Question: I have set up a new Windows machine where I would like to rasterize a bunch of SVG documents to PNG images. I have simplified Ariya Hidayat's <URL> script to this :
'''
var page = require('webpage').create(),
system = require('system'),
fs = require('fs'),
svgPath, output;
if (system.args.length < 3 || system.args.length > 5) {
console.log('Usage: rasterize.js URL output');
phantom.exit(1);
} else {
svgPath = fs.workingDirectory + '/' + system.args[1];
output = system.args[2];
page.viewportSize = { width: 600, height: 120 };
if (!fs.isFile(svgPath)) {
console.log(svgPath+' does not exist');
phantom.exit(1);
}
page.onLoadFinished = function() {
page.render(output);
console.log('thumbnail created');
phantom.exit(0);
};
page.open(svgPath);
}
'''
And here is how I call the script : 'bin\phantomjs js/headless/rasterize.js "simple.svg" "simple.svg.png" 2>&1'
'simple.svg' contains this data :
'''
<svg width="110" height="60" id="simple" xmlns="http://www.w3.org/2000/svg" xmlns:xlink="http://www.w3.org/1999/xlink">
<rect x="10" y="10" height="50" width="100" style="stroke:#ff0000; fill: #0000ff"/>
</svg>
'''
Once the script has been executed (without error), 'simple.svg.png' is rendered like this :

This is really strange, and I'm pretty sure the thumbnail was correctly generated on the previous machine. Why does it just render the SVG's source code ?
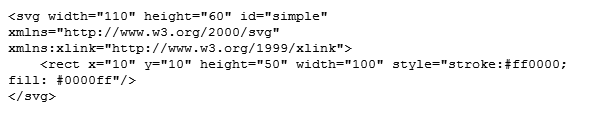
Answer: It looks like the issue is that I load the SVG from the file system, and PhantomJS has no way of knowing that I want to show the SVG as an image and not as a text.
The solution was to instantiate a <URL> where I can load the SVG from the file system and configure the content type to make it be actually rendered like you would expect an SVG to be :
'''
var page = require('webpage').create(),
server = require('webserver').create(),
system = require('system'),
fs = require('fs'),
svgPath, output;
var serverUrl = '127.0.0.1:8888';
server.listen(serverUrl, function (request, response) {
var cleanedUrl = request.url
.replace(/\//g, fs.separator)
.replace(/\?.*$/g, '');
var pagePath = fs.workingDirectory + cleanedUrl;
response.statusCode = 200;
response.setHeader("Content-Type", "image/svg+xml");
try {
response.write(fs.read(pagePath));
} catch(err) {
console.error('Error while reading ' + cleanedUrl + '(requested URL : '+request.url+')');
response.close();
phantom.exit(1);
}
response.close();
});
if (system.args.length < 3 || system.args.length > 5) {
console.log('Usage: rasterize.js URL output');
phantom.exit(1);
} else {
svgPath = fs.workingDirectory + '/' + system.args[1];
output = system.args[2];
page.viewportSize = { width: 600, height: 120 };
if (!fs.isFile(svgPath)) {
console.log(svgPath+' does not exist');
phantom.exit(1);
}
page.onLoadFinished = function() {
page.render(output);
console.log('thumbnail created');
server.close();
phantom.exit(0);
};
page.open('http://'+serverUrl+'/'+system.args[1]);
}
'''